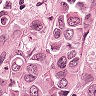
Metastatic tissue present: yes